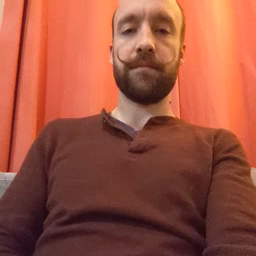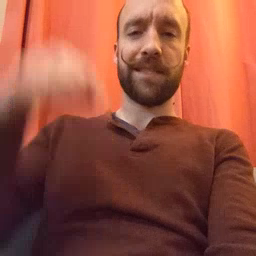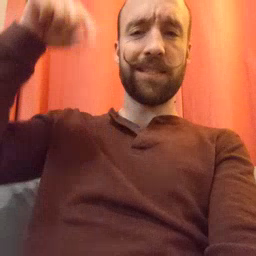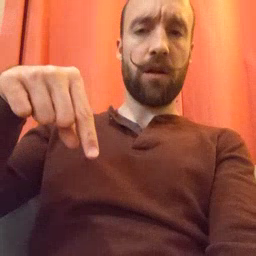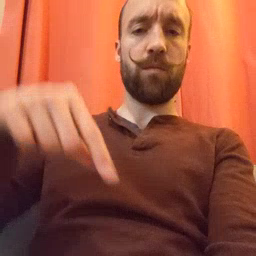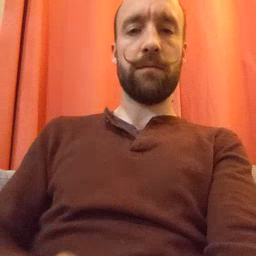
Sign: down